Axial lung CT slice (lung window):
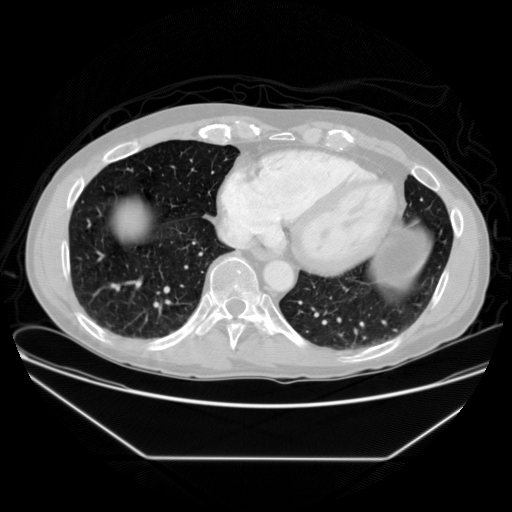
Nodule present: no